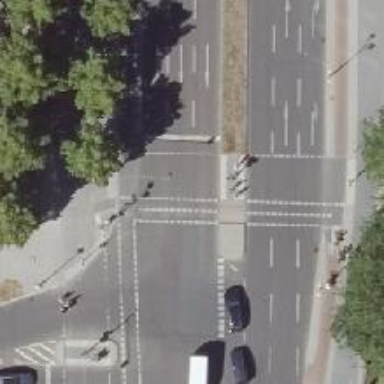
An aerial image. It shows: Cycleway around traffic island.